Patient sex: F
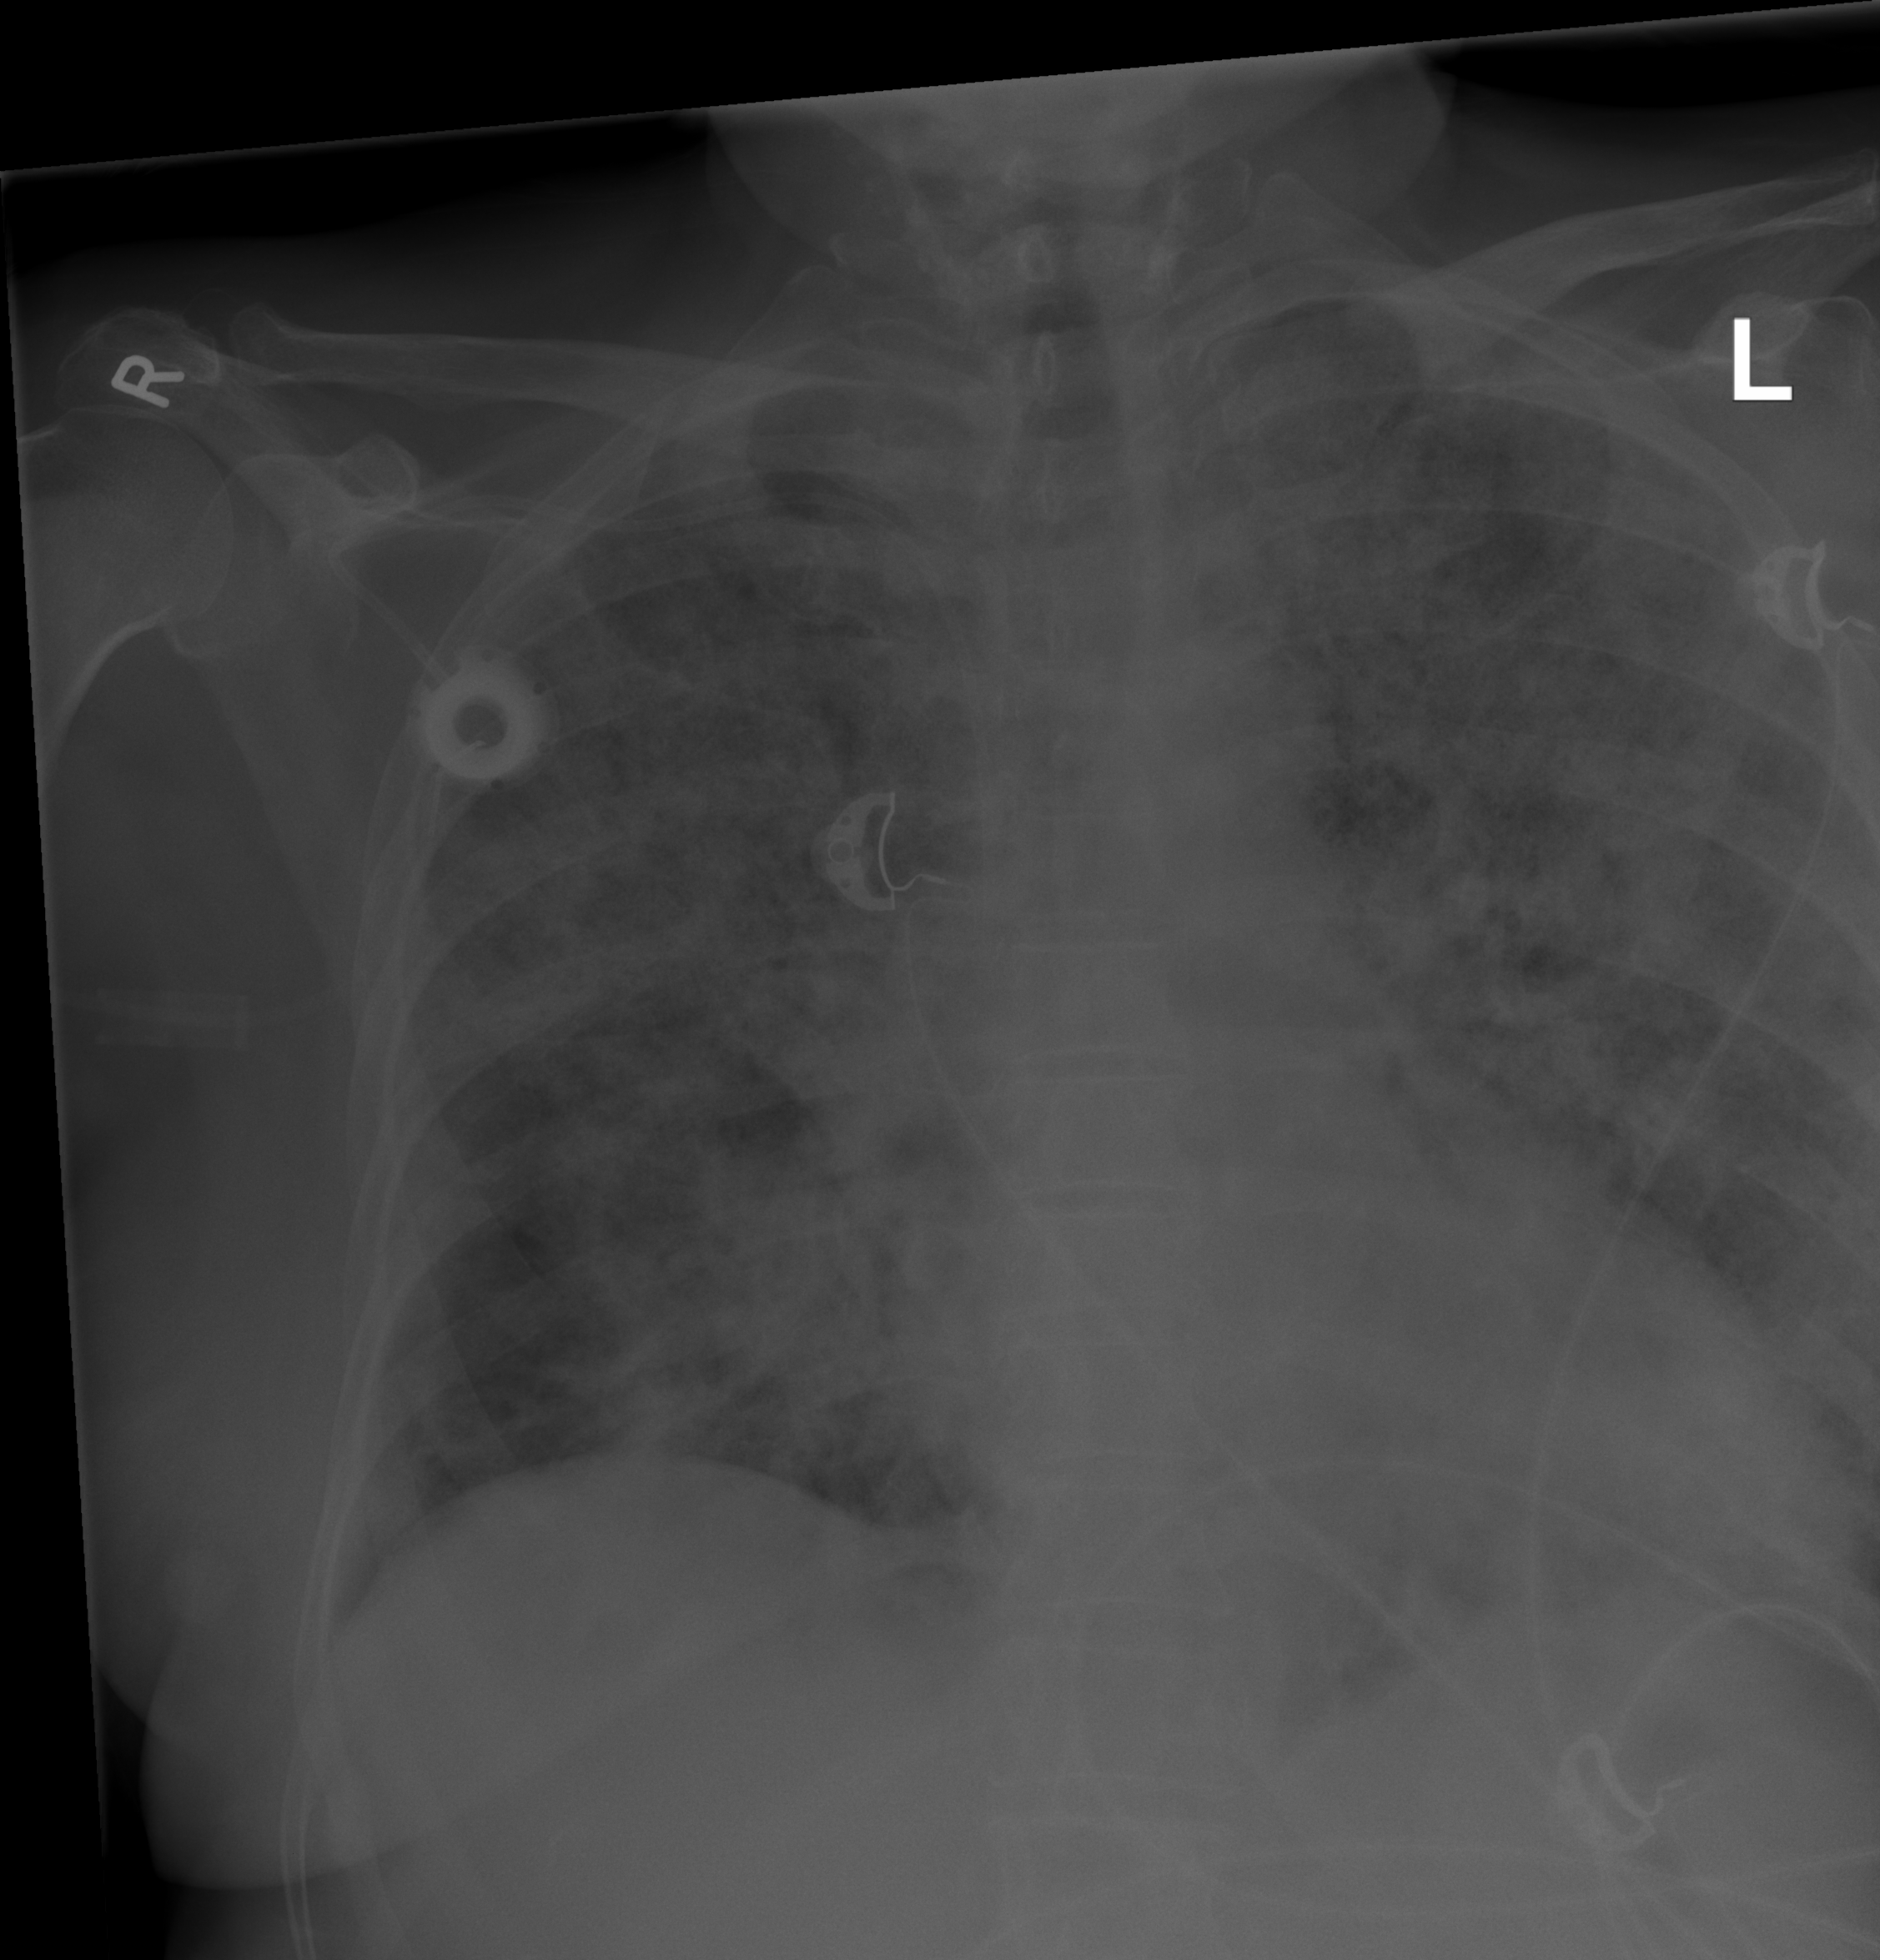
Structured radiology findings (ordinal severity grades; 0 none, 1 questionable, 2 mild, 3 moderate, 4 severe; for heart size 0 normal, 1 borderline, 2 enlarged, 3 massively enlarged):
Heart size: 0
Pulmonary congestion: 0
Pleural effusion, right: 0
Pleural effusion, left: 0
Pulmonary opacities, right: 3
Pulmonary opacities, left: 4
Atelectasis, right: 0
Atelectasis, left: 0